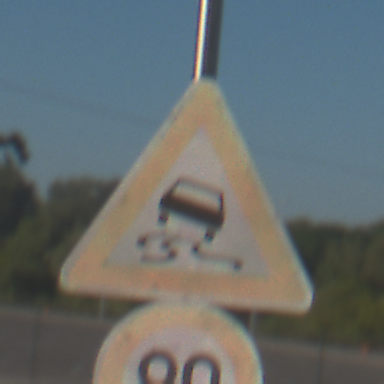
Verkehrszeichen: SchleuderOderRutschgefahr
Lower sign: Geschwindigkeit90
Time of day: MorningAfternoon
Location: Outdoor (Urban)
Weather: Clear
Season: NotSpecified
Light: Natural